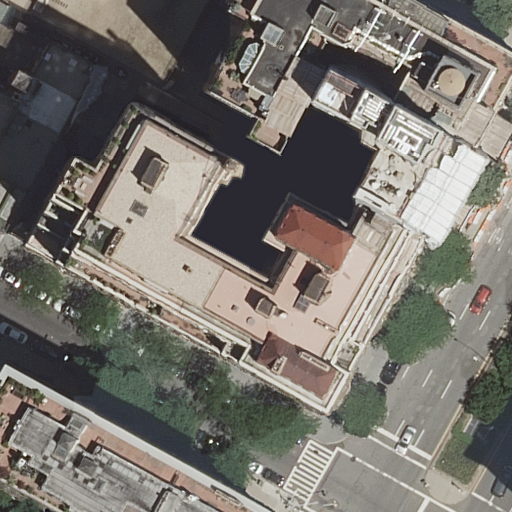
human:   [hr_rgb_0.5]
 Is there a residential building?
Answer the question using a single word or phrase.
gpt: yes

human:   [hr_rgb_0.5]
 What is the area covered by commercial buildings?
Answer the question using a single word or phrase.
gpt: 0m2

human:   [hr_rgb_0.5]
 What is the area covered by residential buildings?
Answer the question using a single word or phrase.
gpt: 5238m2

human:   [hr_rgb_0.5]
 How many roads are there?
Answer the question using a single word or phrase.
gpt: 2

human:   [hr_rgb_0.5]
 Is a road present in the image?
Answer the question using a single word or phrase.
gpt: yes

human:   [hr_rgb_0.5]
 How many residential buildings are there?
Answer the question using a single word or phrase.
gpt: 8

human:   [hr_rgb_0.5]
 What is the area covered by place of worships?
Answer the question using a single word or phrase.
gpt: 150m2

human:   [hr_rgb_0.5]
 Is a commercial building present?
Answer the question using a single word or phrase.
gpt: no

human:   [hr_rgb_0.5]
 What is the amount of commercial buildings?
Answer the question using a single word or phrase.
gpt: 0

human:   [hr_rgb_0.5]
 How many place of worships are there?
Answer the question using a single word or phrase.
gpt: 1

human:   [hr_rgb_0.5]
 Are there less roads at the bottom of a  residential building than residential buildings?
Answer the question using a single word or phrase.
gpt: yes

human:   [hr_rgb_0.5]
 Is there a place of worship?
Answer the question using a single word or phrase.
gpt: yes

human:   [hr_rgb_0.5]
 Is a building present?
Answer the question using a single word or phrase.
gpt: yes

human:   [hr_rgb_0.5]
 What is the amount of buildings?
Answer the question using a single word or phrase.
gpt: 9

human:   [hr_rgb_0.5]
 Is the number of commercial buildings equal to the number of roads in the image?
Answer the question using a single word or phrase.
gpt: no

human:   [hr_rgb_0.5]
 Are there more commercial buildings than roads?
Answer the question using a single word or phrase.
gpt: no

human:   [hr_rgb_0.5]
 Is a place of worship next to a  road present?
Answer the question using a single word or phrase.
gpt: yes

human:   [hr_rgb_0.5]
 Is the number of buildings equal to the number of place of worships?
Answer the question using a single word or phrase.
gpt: no

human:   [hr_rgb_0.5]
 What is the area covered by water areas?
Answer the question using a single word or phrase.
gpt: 0m2

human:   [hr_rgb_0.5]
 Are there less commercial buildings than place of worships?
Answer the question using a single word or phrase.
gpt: yes

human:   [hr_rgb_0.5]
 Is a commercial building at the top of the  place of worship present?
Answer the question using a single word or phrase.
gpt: no

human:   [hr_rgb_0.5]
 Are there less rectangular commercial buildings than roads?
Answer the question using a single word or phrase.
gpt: yes

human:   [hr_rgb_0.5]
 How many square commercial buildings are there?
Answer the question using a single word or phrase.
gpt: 0

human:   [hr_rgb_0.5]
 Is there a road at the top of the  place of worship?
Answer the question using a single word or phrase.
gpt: no

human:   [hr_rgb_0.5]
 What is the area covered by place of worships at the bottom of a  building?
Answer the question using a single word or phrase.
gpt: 150m2

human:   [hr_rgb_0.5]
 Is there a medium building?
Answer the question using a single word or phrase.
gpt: yes

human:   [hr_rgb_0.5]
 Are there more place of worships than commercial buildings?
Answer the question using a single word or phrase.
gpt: yes

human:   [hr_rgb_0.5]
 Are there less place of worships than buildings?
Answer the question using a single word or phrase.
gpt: yes

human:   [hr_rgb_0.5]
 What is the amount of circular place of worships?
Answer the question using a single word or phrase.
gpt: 0

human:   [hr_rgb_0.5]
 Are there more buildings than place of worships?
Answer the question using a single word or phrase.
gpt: yes

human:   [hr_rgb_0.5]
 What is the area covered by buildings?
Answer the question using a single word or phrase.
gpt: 5388m2

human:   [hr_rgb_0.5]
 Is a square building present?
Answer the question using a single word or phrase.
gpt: no

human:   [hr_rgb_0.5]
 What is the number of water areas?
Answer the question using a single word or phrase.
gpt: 0

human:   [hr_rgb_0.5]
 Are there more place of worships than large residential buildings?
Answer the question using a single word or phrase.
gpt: no

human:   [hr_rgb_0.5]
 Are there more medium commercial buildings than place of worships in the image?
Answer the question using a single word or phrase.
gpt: no

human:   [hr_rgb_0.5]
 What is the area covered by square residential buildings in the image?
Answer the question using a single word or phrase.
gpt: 0m2

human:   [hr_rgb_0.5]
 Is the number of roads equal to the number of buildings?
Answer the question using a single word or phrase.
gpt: no

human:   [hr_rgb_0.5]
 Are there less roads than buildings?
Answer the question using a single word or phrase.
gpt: yes

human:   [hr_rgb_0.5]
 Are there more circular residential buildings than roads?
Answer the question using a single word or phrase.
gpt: no

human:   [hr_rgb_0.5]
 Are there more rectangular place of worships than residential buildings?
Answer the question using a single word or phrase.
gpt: no

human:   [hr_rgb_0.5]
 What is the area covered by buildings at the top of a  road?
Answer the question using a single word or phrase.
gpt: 3129m2

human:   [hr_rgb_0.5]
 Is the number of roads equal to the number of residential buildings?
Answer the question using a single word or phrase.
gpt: no

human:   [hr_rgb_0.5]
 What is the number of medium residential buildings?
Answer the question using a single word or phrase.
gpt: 4

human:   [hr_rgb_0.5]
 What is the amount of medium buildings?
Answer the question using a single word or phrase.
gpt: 5

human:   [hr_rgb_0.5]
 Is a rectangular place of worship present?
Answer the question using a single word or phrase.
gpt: yes

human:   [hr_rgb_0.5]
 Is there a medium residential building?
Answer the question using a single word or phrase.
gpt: yes

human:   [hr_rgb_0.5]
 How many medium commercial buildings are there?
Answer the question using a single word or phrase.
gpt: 0

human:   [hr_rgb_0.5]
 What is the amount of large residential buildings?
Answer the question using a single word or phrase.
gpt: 2

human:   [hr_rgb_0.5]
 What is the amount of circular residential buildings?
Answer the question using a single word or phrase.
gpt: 0

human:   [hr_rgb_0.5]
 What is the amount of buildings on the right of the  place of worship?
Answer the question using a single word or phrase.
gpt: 7

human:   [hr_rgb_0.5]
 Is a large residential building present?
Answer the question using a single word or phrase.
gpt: yes

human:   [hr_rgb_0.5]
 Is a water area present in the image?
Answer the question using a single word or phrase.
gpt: no

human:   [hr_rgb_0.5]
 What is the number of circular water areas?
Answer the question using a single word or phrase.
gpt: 0

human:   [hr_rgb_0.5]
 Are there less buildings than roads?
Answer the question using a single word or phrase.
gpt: no

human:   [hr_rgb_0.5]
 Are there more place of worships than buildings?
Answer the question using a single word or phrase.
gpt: no

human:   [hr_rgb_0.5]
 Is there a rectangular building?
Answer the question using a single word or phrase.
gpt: yes

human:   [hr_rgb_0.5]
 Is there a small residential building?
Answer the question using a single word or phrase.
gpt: yes

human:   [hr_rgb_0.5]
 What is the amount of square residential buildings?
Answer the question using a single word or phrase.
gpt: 0

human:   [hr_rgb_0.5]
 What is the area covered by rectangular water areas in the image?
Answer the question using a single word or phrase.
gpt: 0m2

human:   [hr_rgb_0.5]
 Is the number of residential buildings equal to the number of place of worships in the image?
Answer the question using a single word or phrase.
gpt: no

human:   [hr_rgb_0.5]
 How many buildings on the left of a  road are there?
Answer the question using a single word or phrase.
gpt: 7

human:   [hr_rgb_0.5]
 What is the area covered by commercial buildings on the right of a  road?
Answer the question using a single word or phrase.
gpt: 0m2

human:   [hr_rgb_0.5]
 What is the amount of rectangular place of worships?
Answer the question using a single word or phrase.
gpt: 1

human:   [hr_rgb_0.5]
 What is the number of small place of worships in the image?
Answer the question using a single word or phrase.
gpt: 0